如图，在 $\square ABCD$ 中，$BE$、$DG$ 分别平分 $\angle ABC$、$\angle ADC$，交 $AC$ 于点 $E$、$G$。

q_fig1

(1) 求证：$\triangle AGD \cong \triangle CEB$；

(2) 过点 $E$ 作 $EF \perp AB$，垂足为 $F$。若平行四边形 $ABCD$ 的周长为 $48$，$EF = 8$，求 $\text{平行四边形 } ABCD$ 的面积。
【解答】
【详解】（1）证明：$\because BE$，$DG$ 分别平分 $\angle ABC$，$\angle ADC$，交 $AC$ 于点 $E$、$G$，

$\therefore \angle ADG = \frac{1}{2}\angle ADC$，$\angle CBE = \frac{1}{2}\angle ABC$，

$\because$ 四边形 $ABCD$ 是平行四边形，

$\therefore \angle ADC = \angle ABC$，$AD \parallel CB$，$AD = CB$，

$\therefore \angle ADG = \angle CBE$，$\angle DAG = \angle BCE$，

在 $\triangle AGD$ 和 $\triangle CEB$ 中，

\[
\begin{cases}
\angle ADG = \angle CBE \\
AD = CB \\
\angle DAG = \angle BCE
\end{cases},
\]

$\therefore \triangle AGD \cong \triangle CEB(\text{ASA})$；

（2）解：过点 $E$ 作 $EH \perp BC$ 于点 $H$，如图所示：

$\because BE$ 平分 $\angle ABC$，$EF \perp AB$ 于点 $F$，

$\therefore EH = EF = 8$，

$\because AB = CD$，$BC = DA$，且平行四边形 $ABCD$ 的周长为 $48$，

$\therefore 2AB + 2BC = 48$，

$\therefore AB + BC = 24$，

$\therefore S_{\triangle ABC} = S_{\triangle ABE} + S_{\triangle CBE} = \frac{1}{2}AB \times EF + \frac{1}{2}BC \times EH = \frac{1}{2} \times 8(AB + BC) = \frac{1}{2} \times 8 \times 24 = 96$，

在 $\triangle ABC$ 和 $\triangle CDA$ 中，

\[
\begin{cases}
AB = CD \\
BC = DA \\
AC = CA
\end{cases},
\]

$\therefore \triangle ABC \cong \triangle CDA(\text{SSS})$，

$\therefore S_{\triangle ABC} = S_{\triangle CDA} = 96$，

$\therefore S_{\square ABCD} = S_{\triangle ABC} + S_{\triangle CDA} = 96 + 96 = 192$，

$\therefore \square ABCD$ 的面积是 $192$.
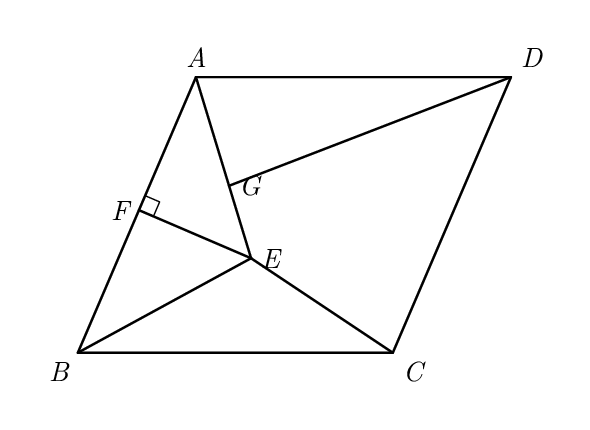
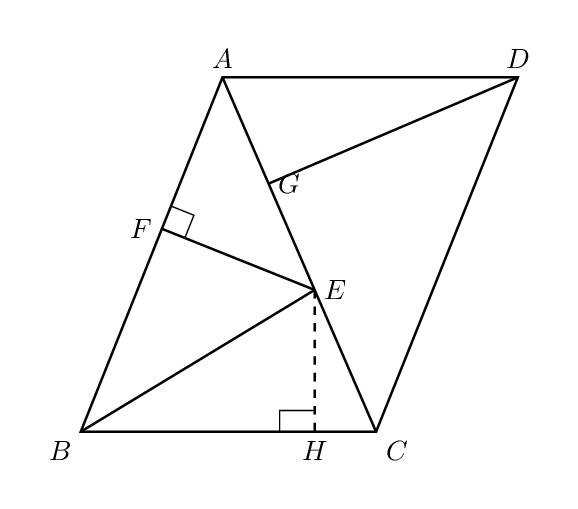